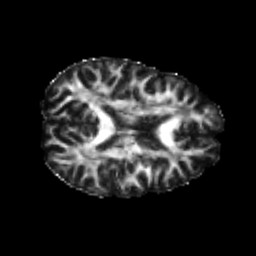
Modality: FA
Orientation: axial
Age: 25
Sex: female
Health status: healthy
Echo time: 0.074 s